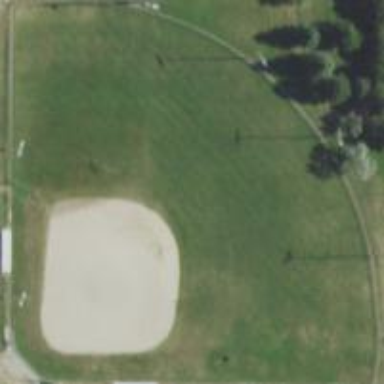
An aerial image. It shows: Baseball pitch for leisure land.